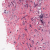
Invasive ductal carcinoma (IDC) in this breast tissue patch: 1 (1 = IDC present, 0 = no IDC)